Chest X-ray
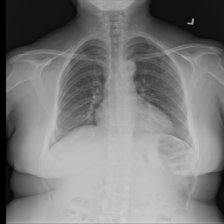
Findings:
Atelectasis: negative
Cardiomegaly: negative
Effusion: negative
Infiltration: negative
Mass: negative
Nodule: negative
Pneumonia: negative
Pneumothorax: negative
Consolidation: negative
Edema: negative
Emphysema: negative
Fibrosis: negative
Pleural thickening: negative
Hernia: negative